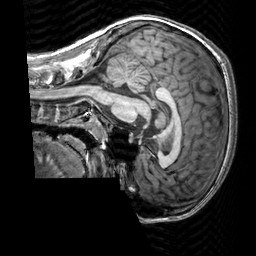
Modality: T1w
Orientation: sagittal
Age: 20
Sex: male
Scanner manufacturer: siemens
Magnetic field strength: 3 T
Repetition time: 2.3 s
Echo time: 0.00303 s